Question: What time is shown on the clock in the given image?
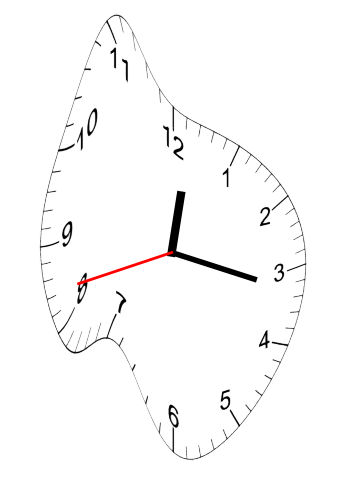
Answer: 12:16:42